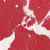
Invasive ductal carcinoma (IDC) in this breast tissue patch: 0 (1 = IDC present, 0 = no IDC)